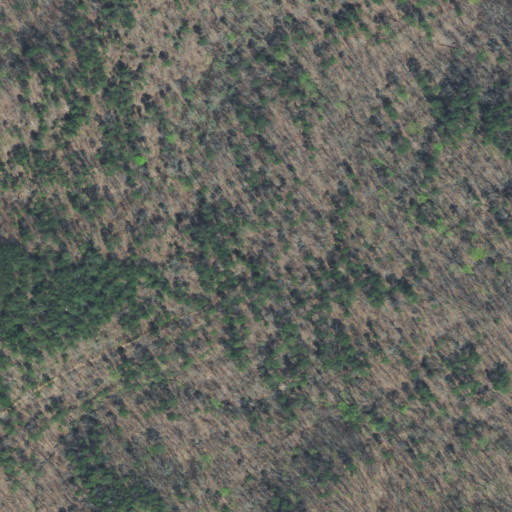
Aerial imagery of gap in Tennessee named Stony Grave Gap containing deciduous forest, mixed forest, and evergreen forest